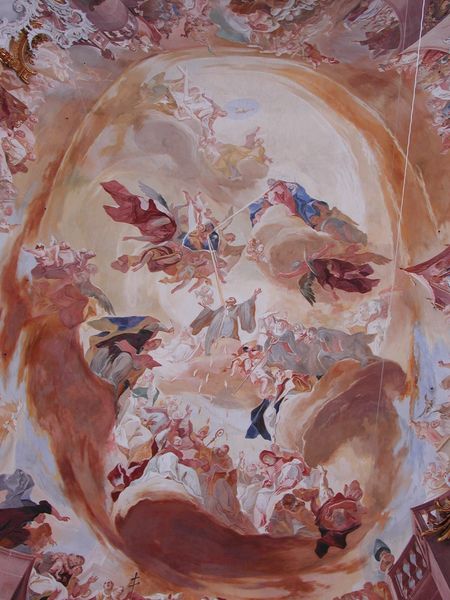
Titel: Deckenfresken der Klosterkiche Zwiefalten
Künstler: Franz Joseph Spiegler
Standort: Reutlingen, Kloster Zwiefalten (EU - D - BW)
Schlagwörter: gemälde, himmel, wolken, menschen, alt, barock, taube, kirche, decke, renaissance, engel, bischof, papst, oben, religion, balustrade, flammen, christus, jesus, religiös, heilige, deckengemälde, fresko, bischofsstab, heiliger geist, scheinarchitektur, deckenfresko